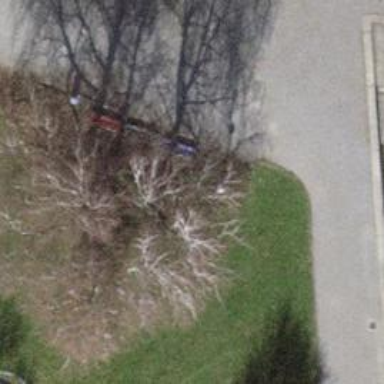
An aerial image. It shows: Bench.